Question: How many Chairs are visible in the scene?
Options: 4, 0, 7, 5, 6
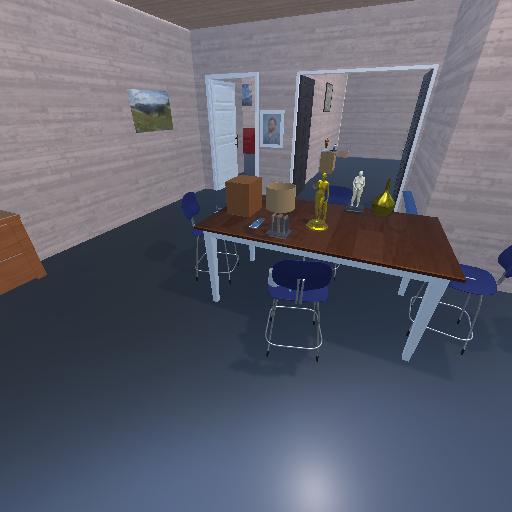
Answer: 4